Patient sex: M
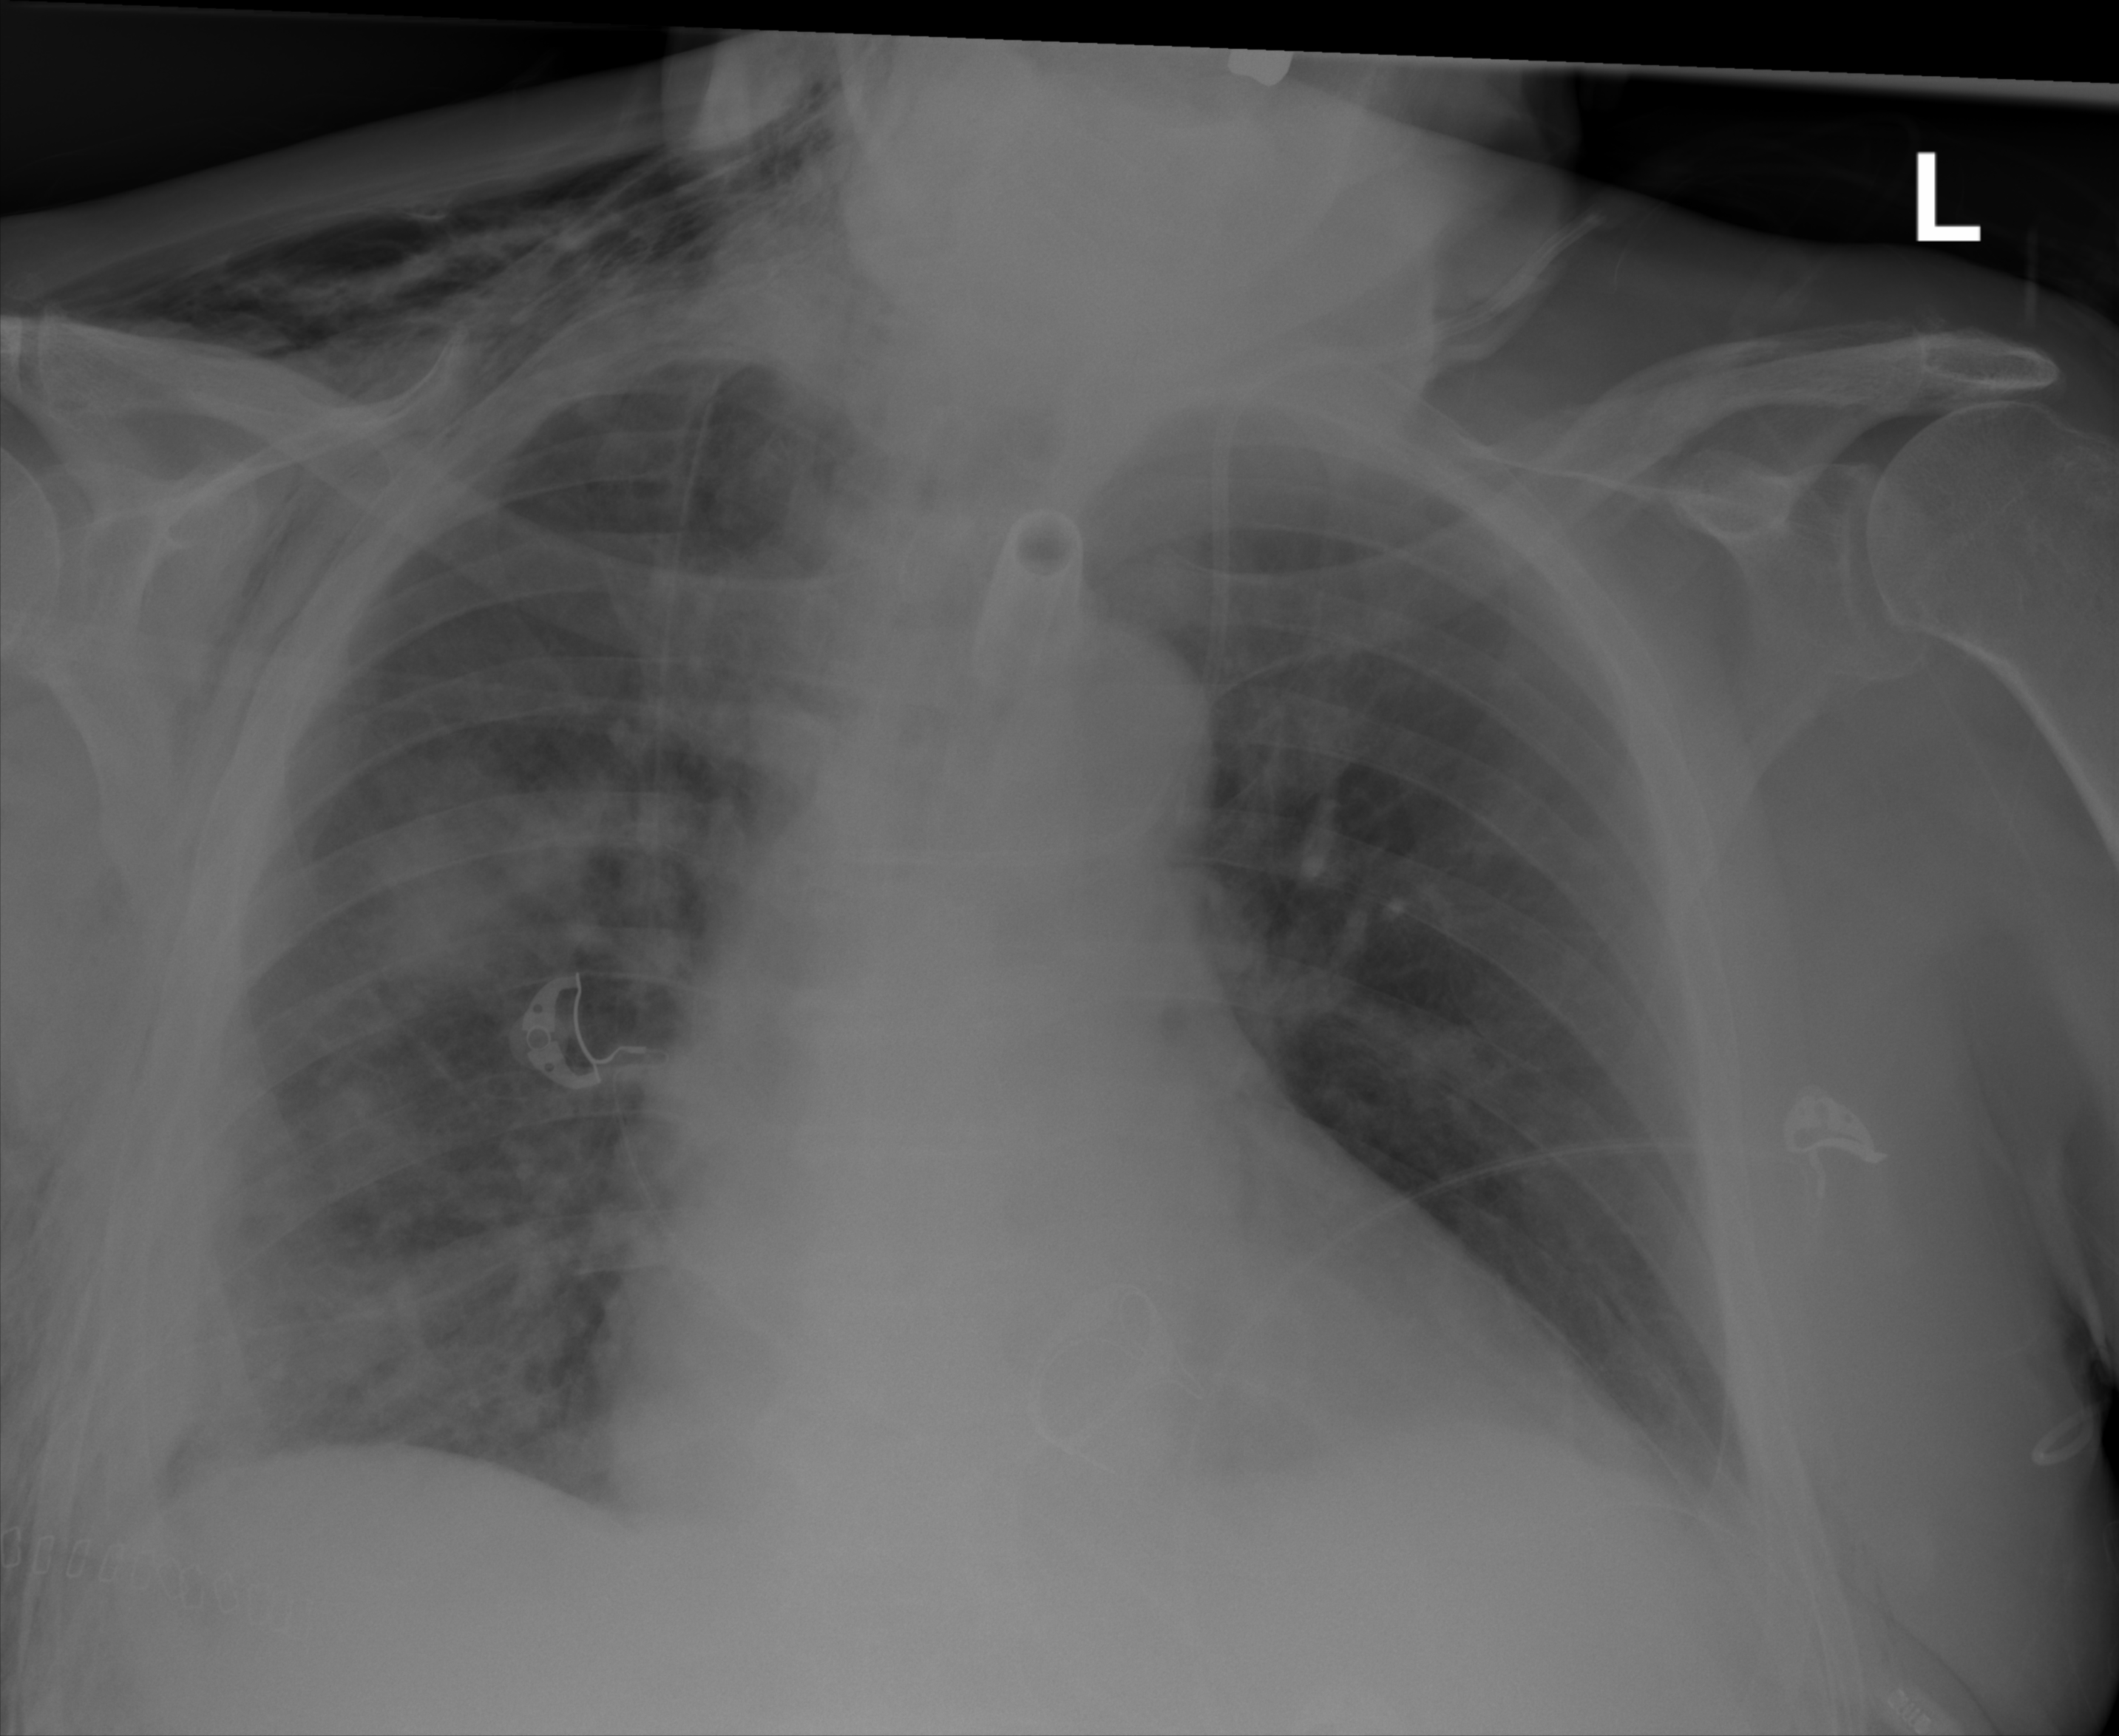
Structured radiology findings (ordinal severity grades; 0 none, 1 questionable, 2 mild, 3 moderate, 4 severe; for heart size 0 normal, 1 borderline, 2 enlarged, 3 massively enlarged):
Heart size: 2
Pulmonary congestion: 0
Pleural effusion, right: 2
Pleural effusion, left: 0
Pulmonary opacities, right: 2
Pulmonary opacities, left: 0
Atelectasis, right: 2
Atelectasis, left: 0